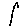
Label: star